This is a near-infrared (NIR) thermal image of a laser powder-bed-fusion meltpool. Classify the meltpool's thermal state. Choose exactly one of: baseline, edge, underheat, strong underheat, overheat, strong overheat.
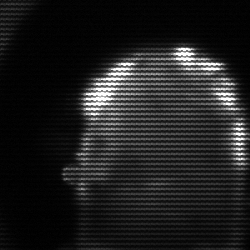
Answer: baseline